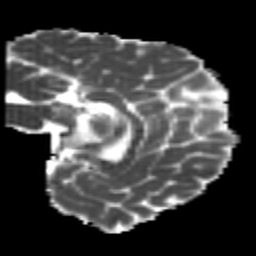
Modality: MD
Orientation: sagittal
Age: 22
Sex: male
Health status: healthy
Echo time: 0.074 s